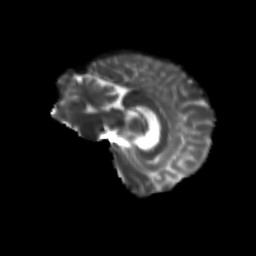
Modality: T2w
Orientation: sagittal
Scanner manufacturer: siemens
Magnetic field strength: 3 T
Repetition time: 9.2 s
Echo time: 0.084 s